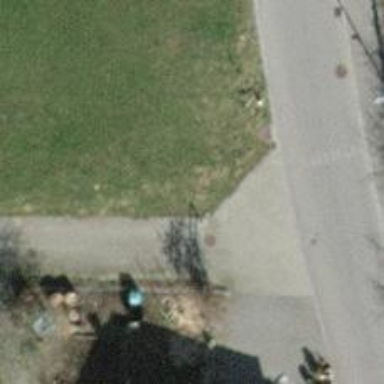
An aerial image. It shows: Swing gate barrier.